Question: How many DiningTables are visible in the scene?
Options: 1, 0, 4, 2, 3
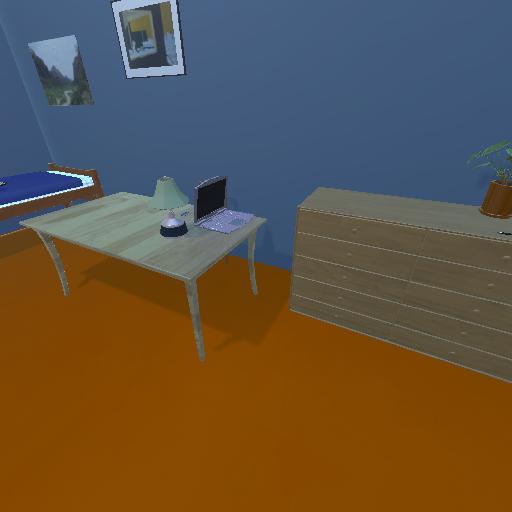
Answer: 1